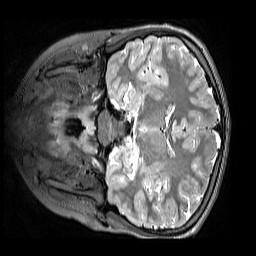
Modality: T2w
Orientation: coronal
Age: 11
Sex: male
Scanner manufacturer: siemens
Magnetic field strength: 3 T
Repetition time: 3.2 s
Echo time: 0.408 s